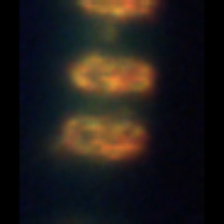
Taxon: Thalassiosira
Group: Diatoms